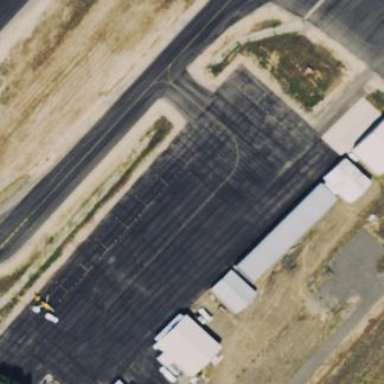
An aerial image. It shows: Apron at the airport with asphalt surface.